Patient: sex M, age 59
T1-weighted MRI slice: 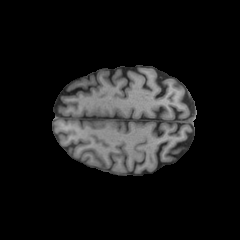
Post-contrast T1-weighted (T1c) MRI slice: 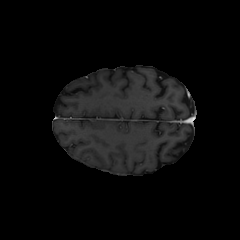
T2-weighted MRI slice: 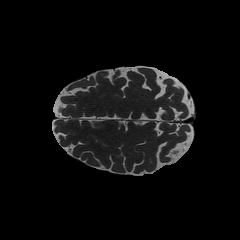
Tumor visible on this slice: no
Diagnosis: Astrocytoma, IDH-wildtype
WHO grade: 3